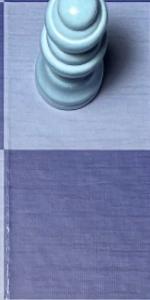
Label: Empty